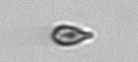
Label: Cryptophyta